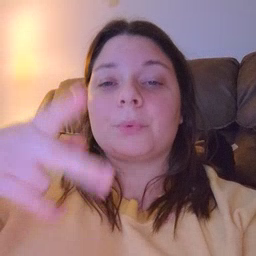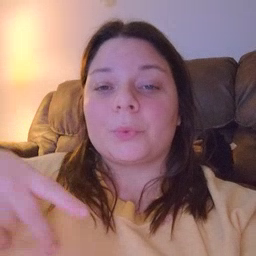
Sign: pool